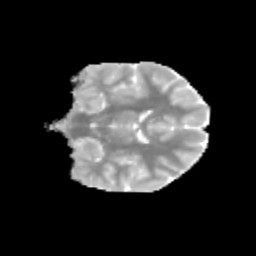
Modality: MD
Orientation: coronal
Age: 12
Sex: male
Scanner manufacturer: siemens
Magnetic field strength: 3 T
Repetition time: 3.8 s
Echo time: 0.07 s